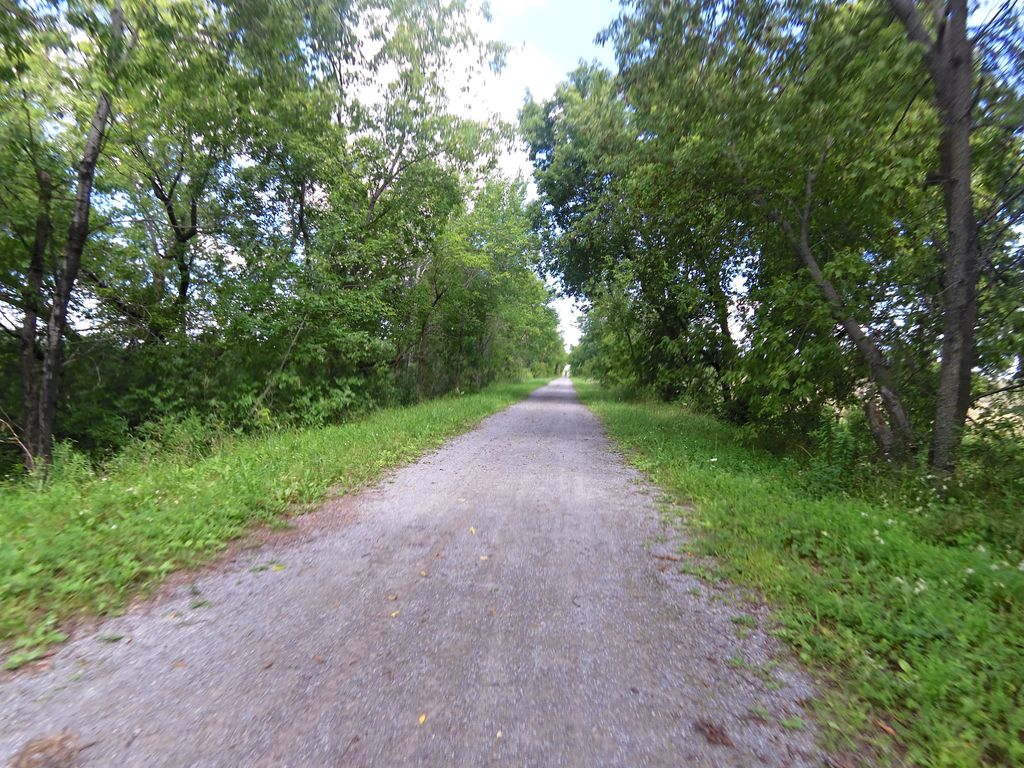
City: ottawa-gatineau